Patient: sex F, age 65
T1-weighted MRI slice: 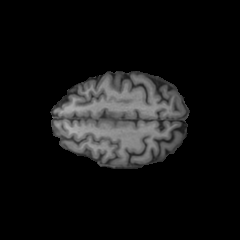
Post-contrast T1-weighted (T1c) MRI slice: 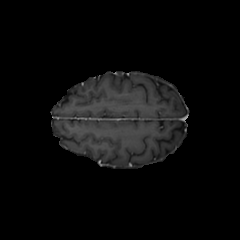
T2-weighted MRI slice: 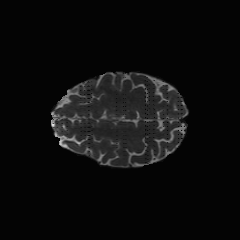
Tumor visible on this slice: no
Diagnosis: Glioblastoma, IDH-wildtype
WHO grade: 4